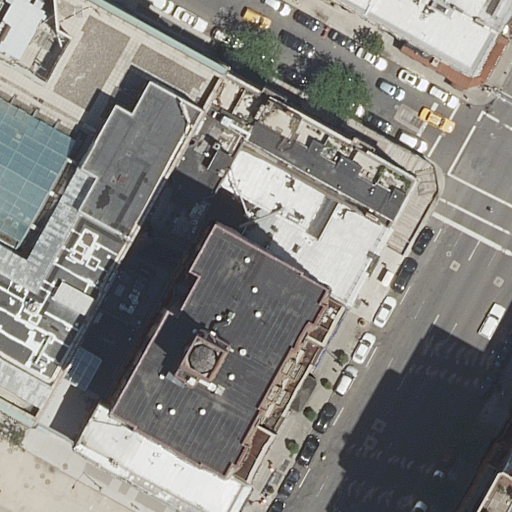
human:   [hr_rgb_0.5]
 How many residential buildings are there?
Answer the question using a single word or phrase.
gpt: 9

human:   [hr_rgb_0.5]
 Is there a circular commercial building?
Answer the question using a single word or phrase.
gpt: no

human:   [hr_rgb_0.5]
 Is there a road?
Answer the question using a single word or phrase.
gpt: yes

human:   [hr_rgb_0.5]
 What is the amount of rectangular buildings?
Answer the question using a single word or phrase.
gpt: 5

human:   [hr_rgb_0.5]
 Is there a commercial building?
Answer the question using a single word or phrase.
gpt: no

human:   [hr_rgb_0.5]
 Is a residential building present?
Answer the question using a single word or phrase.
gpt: yes

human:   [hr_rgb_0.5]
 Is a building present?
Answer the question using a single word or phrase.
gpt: yes

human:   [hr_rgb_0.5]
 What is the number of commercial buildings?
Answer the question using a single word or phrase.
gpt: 0

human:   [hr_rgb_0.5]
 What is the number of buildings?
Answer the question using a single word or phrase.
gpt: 9

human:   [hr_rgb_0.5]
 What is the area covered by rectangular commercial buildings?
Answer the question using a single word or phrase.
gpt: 0m2

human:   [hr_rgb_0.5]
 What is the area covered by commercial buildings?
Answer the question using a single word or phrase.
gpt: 0m2

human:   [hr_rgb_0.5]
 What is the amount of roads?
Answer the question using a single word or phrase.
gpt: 4

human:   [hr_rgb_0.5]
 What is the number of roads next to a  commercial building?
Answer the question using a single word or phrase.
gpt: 0

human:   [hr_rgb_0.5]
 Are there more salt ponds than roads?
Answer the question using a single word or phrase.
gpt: no

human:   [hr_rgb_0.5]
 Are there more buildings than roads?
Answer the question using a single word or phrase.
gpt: yes

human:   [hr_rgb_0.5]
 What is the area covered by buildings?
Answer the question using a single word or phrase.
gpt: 4219m2

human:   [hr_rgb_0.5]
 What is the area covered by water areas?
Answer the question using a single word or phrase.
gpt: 0m2

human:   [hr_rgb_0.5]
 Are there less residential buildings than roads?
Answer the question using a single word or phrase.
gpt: no

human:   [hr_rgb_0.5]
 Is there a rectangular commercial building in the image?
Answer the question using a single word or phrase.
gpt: no

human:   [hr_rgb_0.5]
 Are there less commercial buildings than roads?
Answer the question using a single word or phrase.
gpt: yes

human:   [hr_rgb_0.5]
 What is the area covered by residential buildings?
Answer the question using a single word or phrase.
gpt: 4219m2

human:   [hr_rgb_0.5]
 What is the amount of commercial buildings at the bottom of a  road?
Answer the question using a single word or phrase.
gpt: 0

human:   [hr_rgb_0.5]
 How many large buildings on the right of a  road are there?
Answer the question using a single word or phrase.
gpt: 3

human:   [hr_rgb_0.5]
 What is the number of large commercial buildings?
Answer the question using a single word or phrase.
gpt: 0

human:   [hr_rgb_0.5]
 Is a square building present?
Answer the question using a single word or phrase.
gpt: no

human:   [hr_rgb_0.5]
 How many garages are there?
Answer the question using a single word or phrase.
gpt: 0

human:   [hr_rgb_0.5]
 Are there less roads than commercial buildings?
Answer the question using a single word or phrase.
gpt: no

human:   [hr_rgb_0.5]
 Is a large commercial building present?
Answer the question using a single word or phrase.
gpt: no

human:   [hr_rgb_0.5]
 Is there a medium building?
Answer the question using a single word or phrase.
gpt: yes

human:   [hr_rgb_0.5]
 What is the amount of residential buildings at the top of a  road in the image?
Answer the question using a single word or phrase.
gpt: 7

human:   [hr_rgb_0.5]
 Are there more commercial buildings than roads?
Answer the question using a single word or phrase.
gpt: no

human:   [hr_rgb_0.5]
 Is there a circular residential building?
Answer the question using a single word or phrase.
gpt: no

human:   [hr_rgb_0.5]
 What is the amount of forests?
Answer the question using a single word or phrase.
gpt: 0

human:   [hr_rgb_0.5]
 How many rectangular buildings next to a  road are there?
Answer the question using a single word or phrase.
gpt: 5

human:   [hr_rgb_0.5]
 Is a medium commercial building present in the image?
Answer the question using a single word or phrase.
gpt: no

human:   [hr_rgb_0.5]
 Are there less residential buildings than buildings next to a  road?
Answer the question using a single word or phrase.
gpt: no

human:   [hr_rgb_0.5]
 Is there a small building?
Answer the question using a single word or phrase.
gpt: yes

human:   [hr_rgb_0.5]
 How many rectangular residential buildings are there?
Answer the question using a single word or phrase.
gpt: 5

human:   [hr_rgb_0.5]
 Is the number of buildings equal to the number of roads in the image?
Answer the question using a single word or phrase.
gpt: no

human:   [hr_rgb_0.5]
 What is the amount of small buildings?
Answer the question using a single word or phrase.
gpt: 2

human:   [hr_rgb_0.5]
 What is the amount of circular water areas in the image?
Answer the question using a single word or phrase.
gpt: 0

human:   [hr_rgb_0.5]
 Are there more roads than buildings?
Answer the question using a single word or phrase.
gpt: no

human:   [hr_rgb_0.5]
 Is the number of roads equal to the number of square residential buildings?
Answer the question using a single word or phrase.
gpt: no

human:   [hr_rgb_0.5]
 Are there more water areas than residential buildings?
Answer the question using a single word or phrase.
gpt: no

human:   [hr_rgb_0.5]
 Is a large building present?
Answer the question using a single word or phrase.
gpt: yes

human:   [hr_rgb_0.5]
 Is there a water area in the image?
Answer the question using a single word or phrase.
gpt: no

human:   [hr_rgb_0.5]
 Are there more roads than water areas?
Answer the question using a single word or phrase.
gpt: yes

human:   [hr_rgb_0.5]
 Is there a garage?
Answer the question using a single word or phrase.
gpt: no

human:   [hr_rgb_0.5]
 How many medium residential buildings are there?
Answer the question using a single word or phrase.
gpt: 4

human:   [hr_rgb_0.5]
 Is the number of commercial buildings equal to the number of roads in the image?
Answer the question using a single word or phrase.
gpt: no

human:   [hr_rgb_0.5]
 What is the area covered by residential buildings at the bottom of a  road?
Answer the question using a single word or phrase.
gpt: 3610m2

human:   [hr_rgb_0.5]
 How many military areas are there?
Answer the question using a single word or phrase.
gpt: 0

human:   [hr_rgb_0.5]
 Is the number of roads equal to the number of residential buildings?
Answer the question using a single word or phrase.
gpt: no

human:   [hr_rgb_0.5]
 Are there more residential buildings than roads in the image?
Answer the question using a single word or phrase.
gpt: yes

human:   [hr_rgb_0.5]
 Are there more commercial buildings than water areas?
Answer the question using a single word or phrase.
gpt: no

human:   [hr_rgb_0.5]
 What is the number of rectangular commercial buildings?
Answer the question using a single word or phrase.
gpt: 0

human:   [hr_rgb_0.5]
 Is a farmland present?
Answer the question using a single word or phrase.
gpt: no

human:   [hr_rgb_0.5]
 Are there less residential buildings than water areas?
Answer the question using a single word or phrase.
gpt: no

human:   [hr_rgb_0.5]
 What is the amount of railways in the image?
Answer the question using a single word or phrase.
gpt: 0

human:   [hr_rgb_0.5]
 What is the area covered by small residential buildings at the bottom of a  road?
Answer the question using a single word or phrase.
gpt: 3m2

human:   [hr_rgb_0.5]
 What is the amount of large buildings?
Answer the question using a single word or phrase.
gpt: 3

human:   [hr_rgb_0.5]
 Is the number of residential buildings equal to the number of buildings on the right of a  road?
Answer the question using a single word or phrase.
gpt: no

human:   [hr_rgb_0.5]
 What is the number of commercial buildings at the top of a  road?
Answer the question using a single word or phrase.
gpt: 0

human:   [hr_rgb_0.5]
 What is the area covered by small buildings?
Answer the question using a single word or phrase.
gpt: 54m2